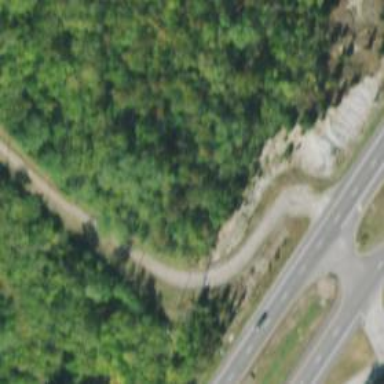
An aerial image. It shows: Path designated as bicycle road.